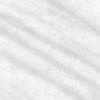
Label: change